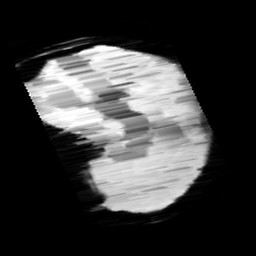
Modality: minIP
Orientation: sagittal
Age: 11
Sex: male
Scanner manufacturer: siemens
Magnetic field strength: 3 T
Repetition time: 0.027 s
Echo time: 0.02 s